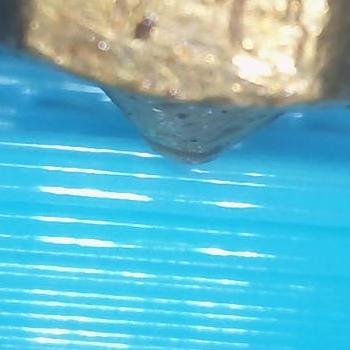
Flow rate: 118%